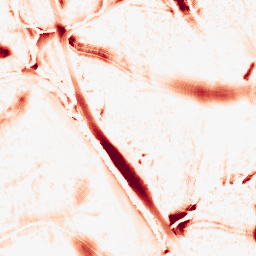
Category: morphological
Decomposition family: tophat
Decomposition parameters: size: 20
mode: white
Upsampling method: quartic
Upsampling parameters: scale: 4
Upsampling scale: 4